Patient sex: M
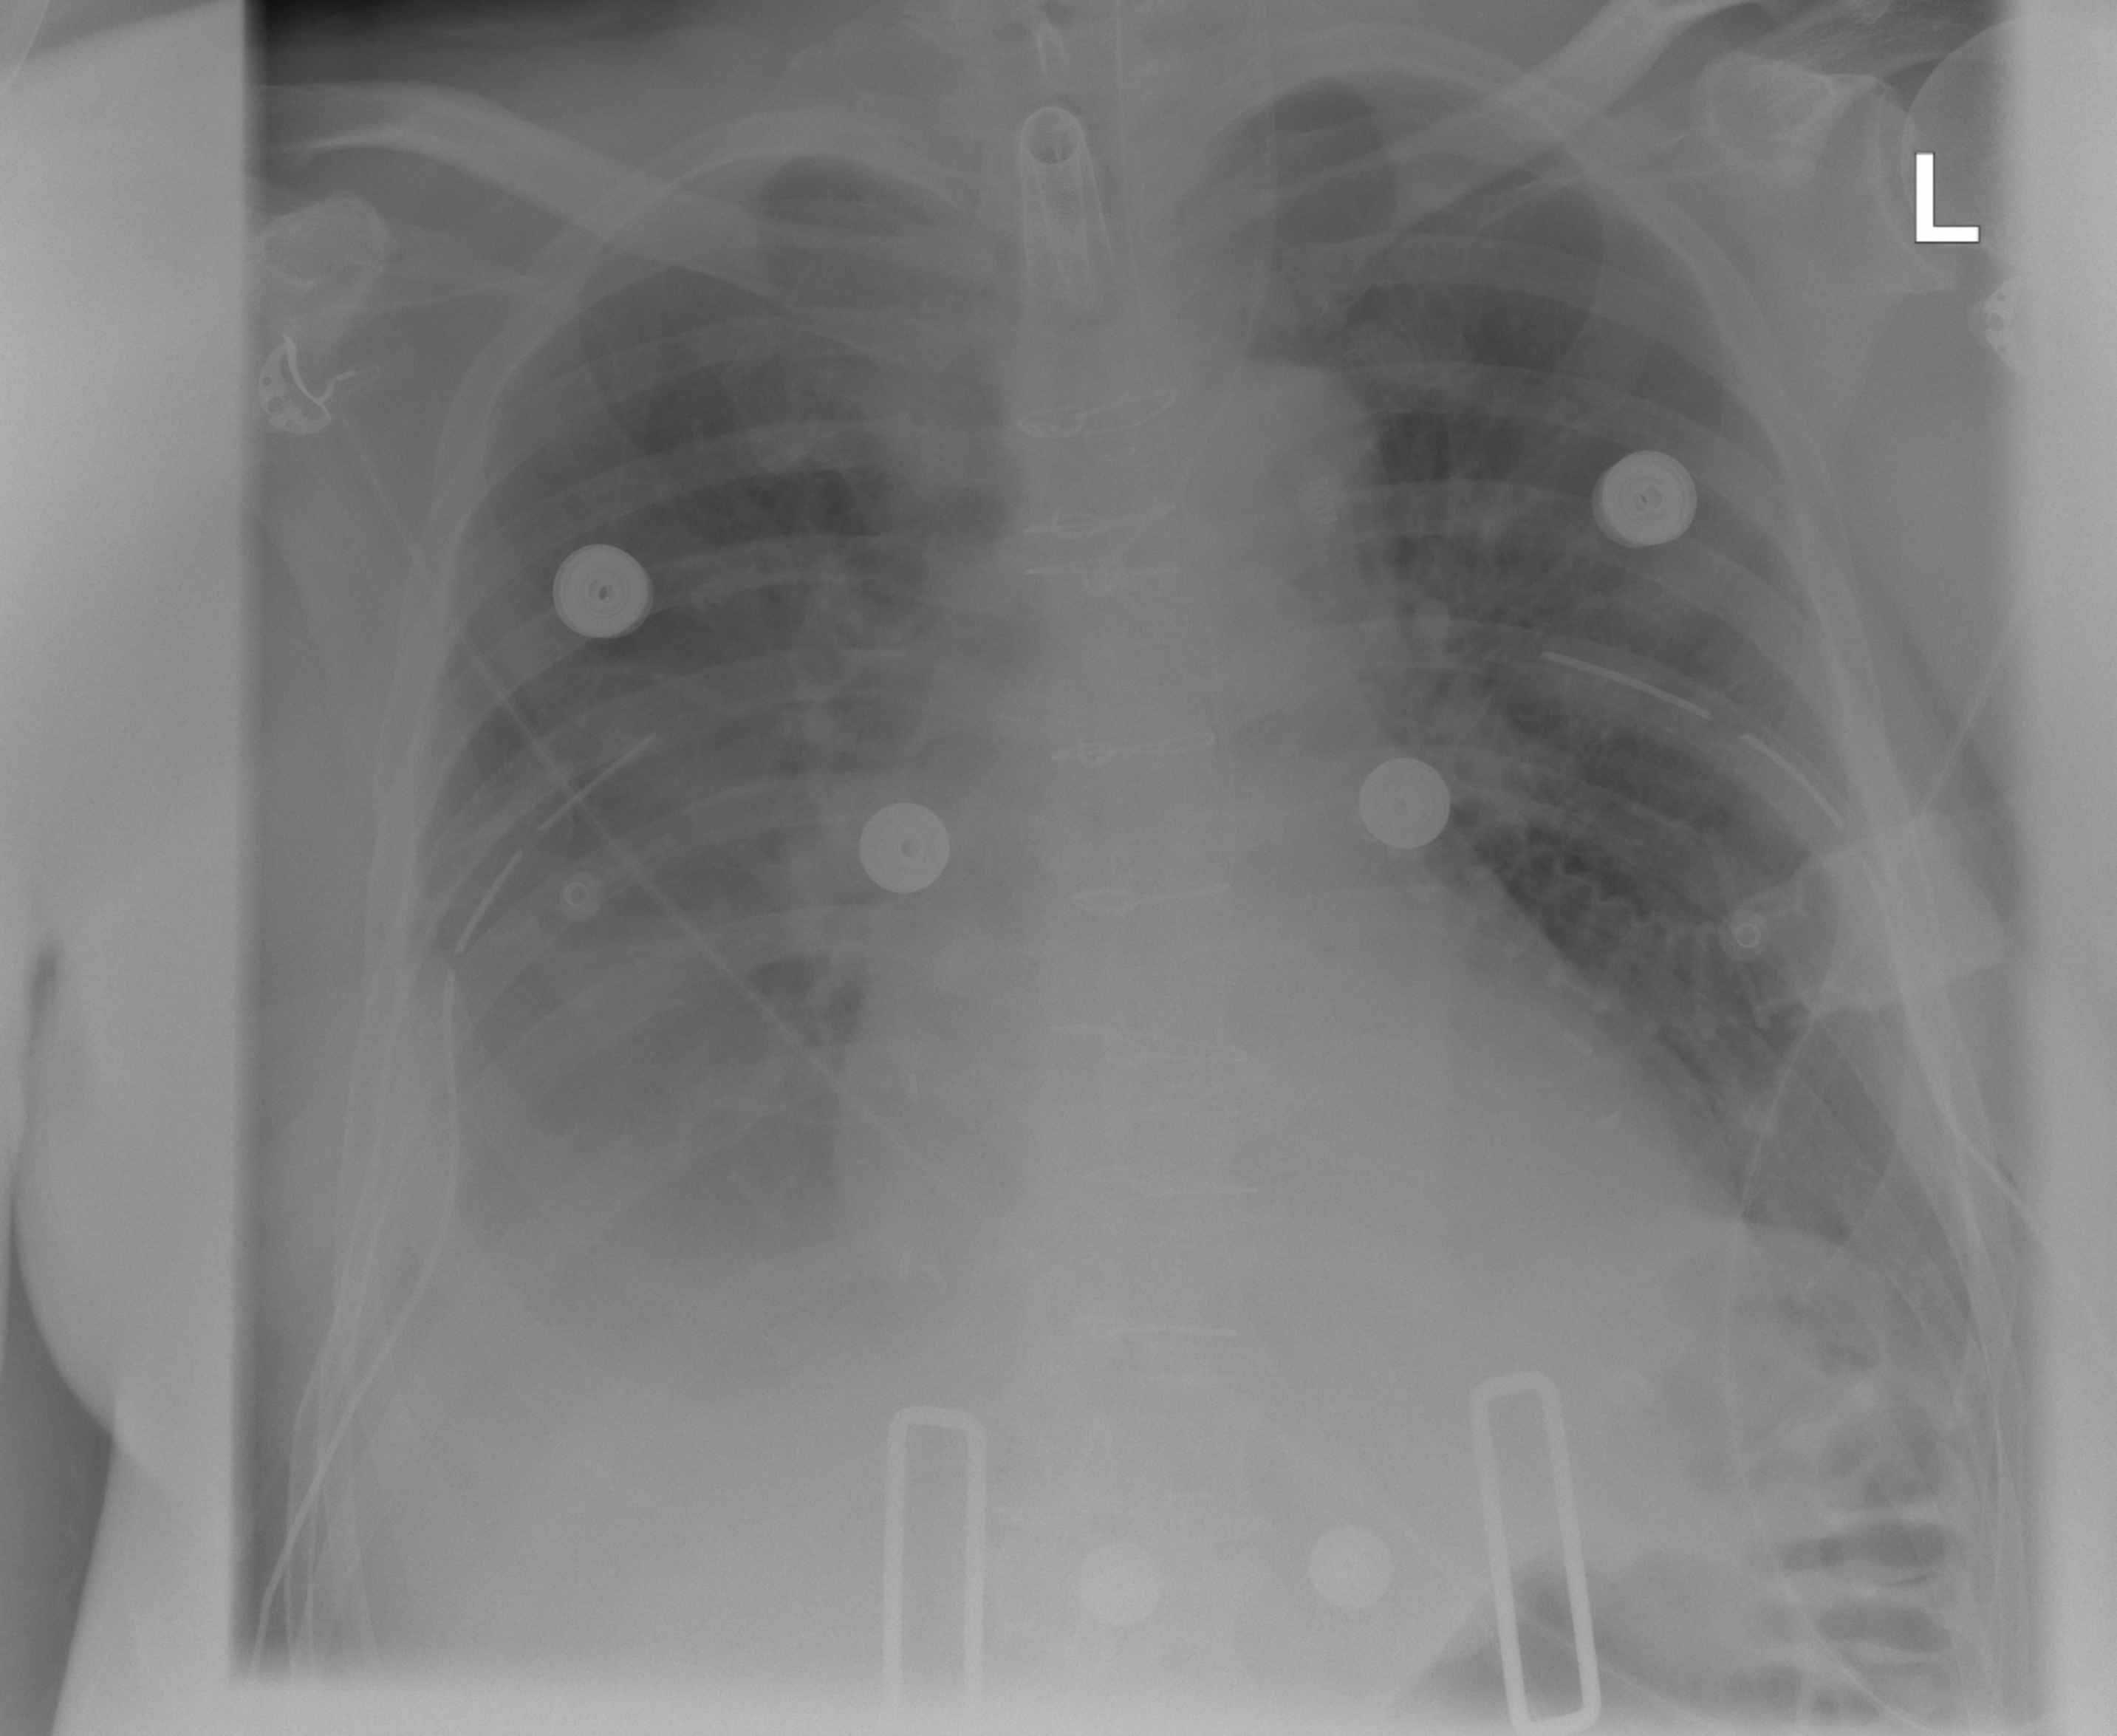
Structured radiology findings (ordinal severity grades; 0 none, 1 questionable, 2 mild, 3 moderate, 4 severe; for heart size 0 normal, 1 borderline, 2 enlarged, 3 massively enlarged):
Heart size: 2
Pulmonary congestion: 0
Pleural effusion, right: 3
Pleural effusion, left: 0
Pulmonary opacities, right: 0
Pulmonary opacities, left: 0
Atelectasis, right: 2
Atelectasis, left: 0